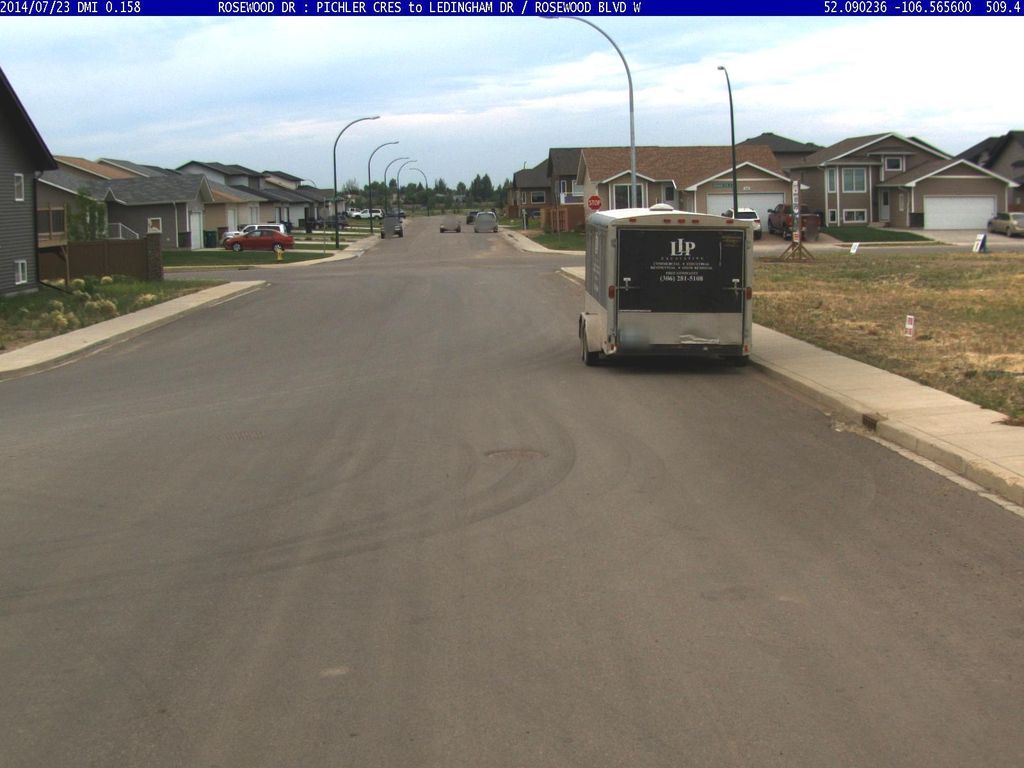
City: saskatoon